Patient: sex M, age 49
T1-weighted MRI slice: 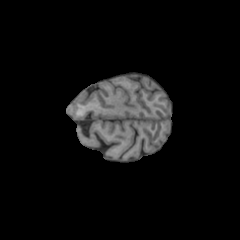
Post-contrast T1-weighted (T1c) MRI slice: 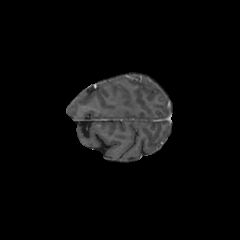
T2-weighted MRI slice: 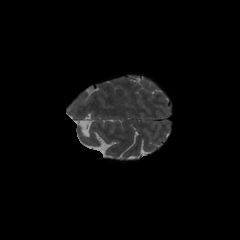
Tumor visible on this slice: no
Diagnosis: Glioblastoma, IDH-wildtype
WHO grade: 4